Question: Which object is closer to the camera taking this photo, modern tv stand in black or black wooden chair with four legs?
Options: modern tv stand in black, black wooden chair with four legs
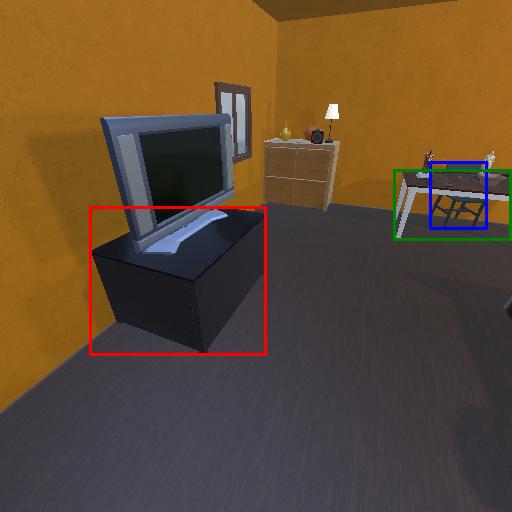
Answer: modern tv stand in black